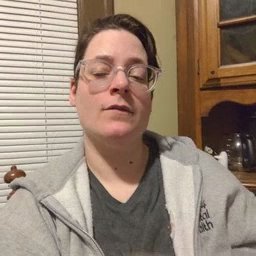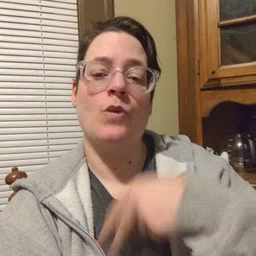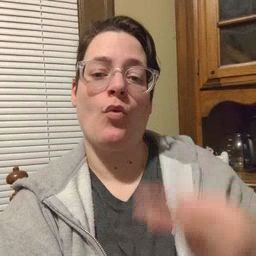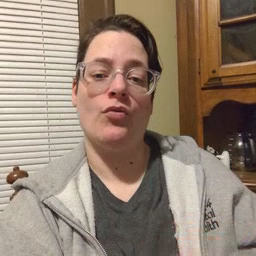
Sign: fall